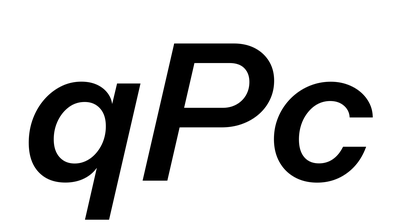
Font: InstrumentSans-Italic_SemiBold_Italic